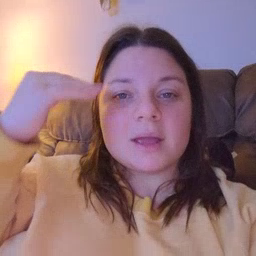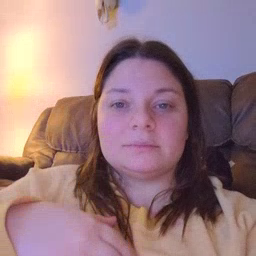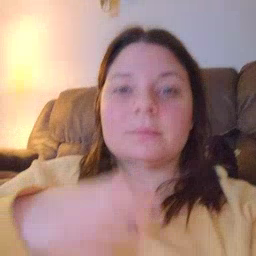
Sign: head